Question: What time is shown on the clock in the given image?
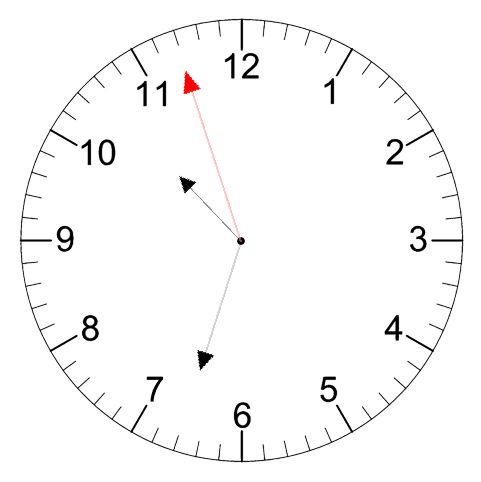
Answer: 10:32:57